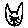
Label: cat